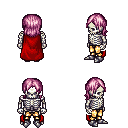
a pixel art fantasy rpg character, male body template, skeleton, red cape, gold greaves, pink long bangs hairstyle, metal boots, four views (front, back, left, right), 2x2 character sprite sheet, small pixel art, hard edges, no anti-aliasing